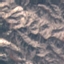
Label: HerbaceousVegetation